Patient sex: M
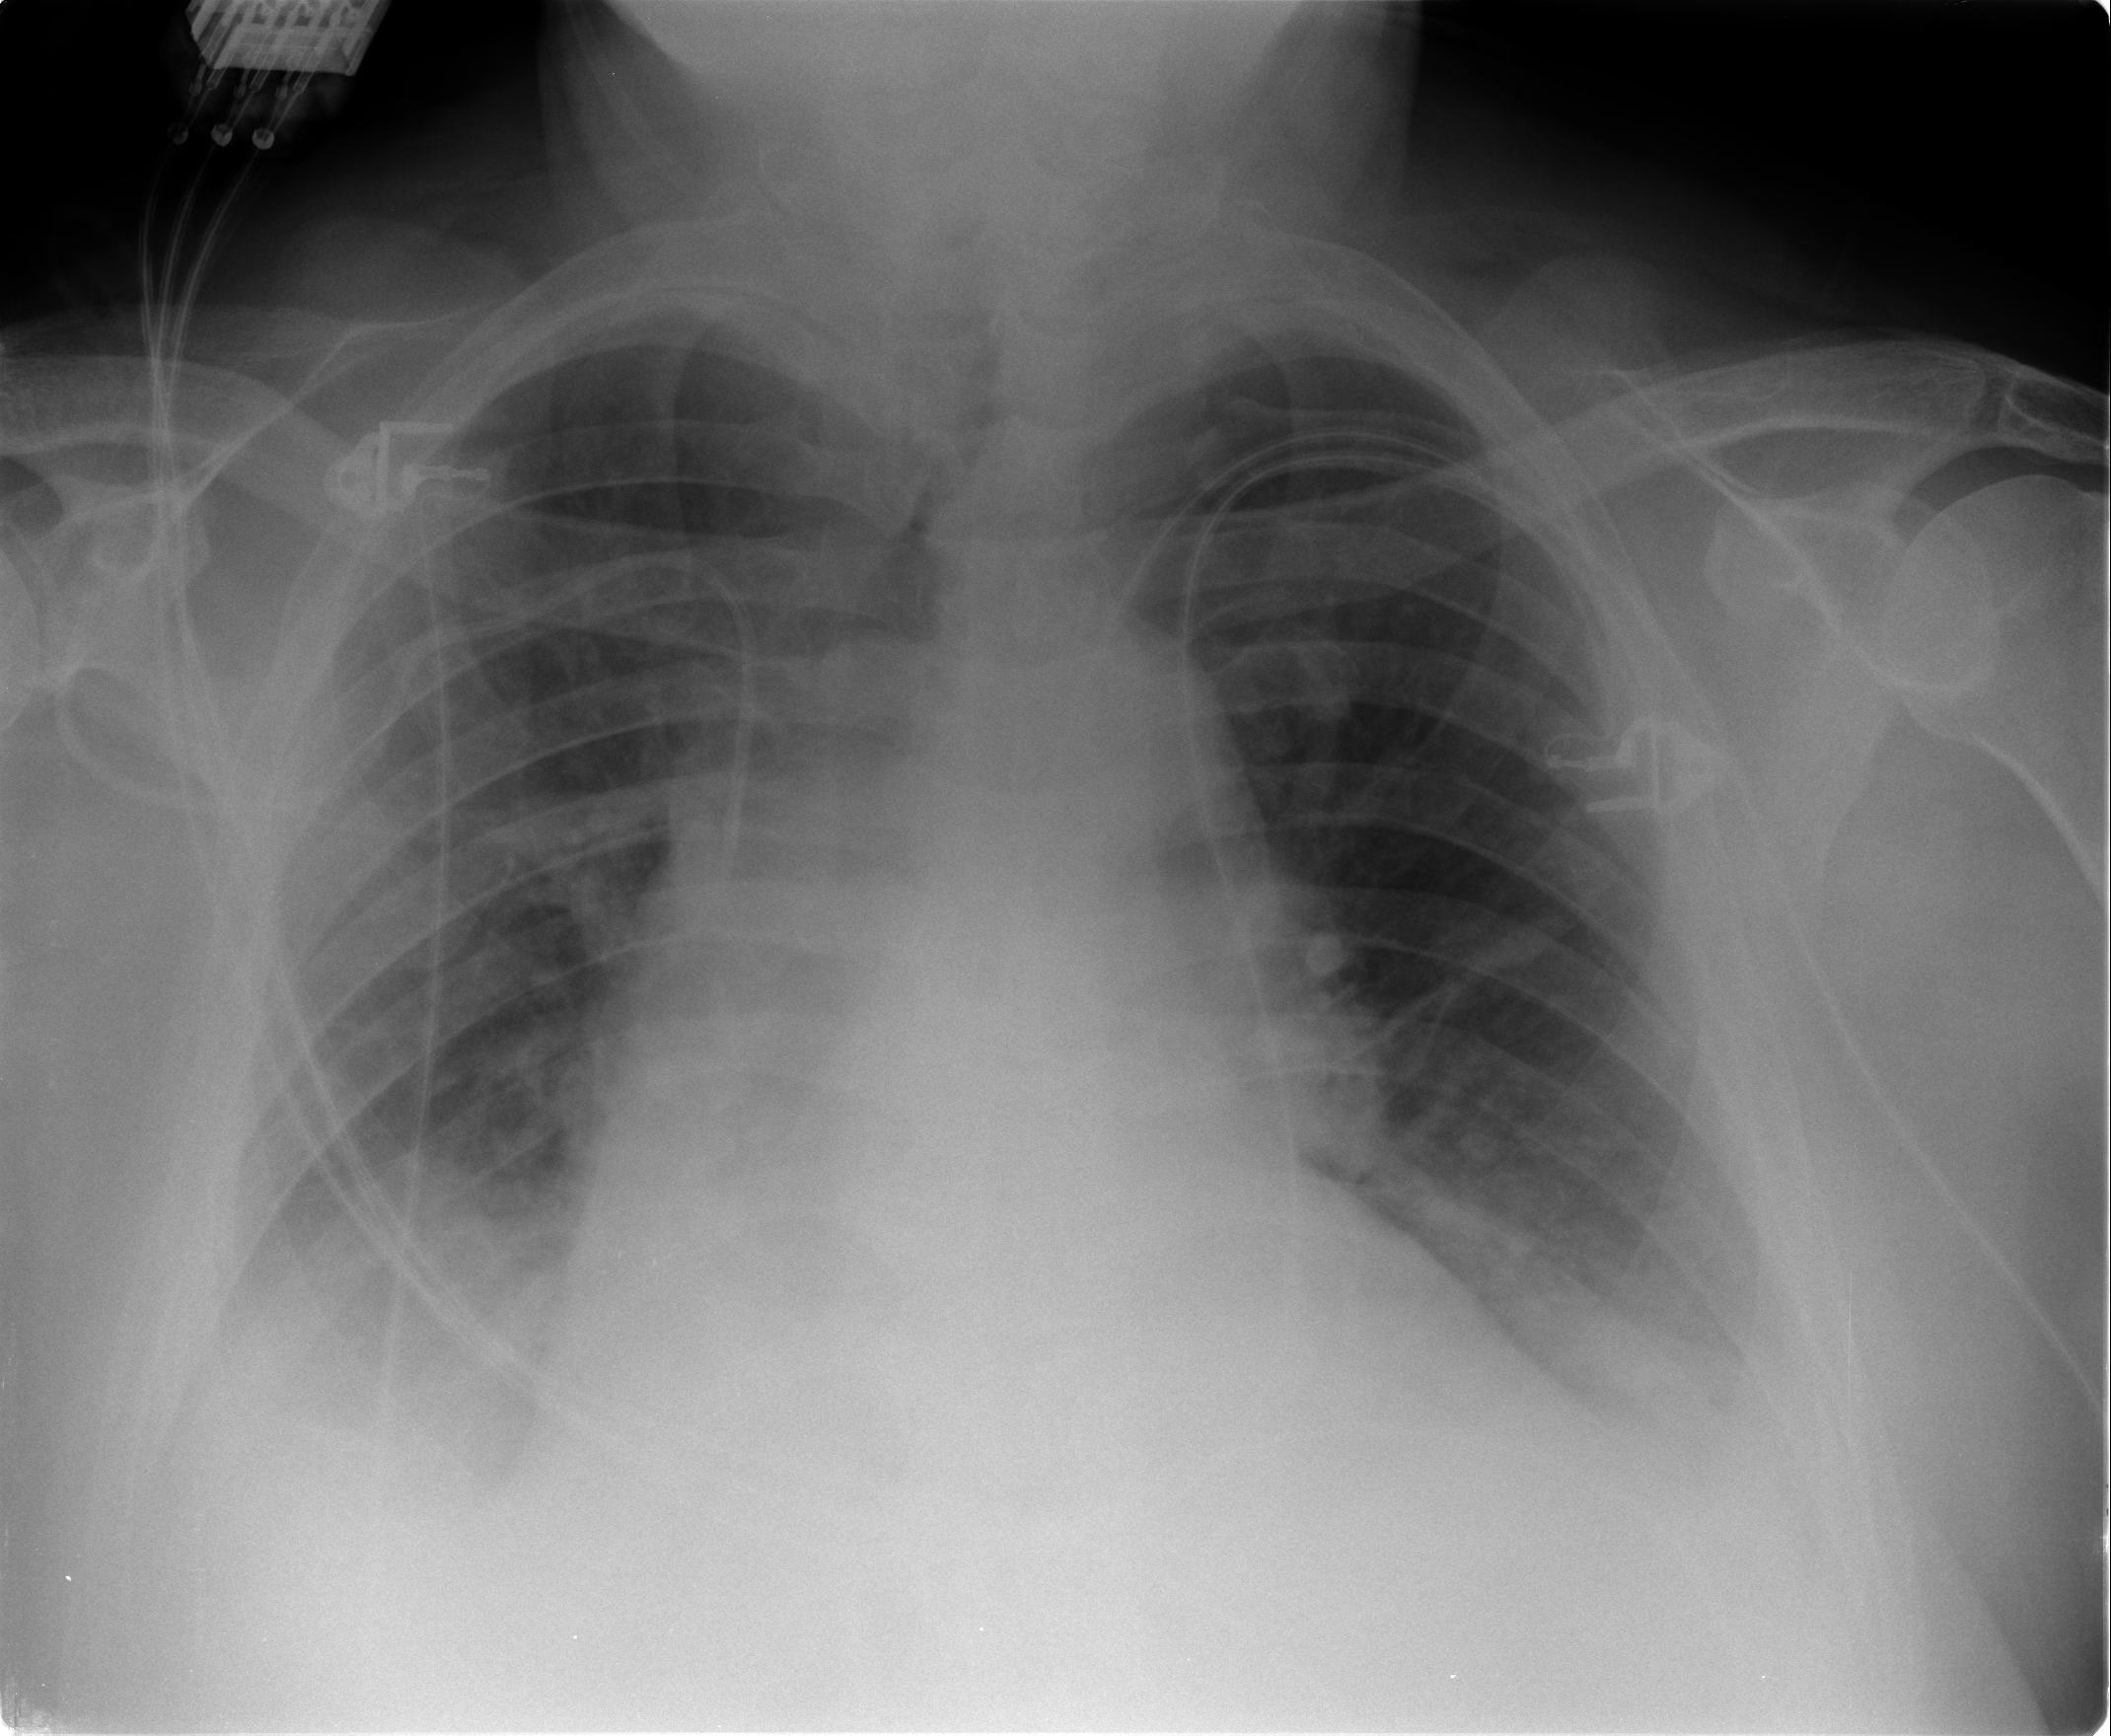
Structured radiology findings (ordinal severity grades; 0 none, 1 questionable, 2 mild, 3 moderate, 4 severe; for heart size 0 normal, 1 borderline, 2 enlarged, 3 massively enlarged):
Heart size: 2
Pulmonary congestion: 1
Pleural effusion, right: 2
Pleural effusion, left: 2
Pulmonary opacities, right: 1
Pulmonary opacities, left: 1
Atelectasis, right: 2
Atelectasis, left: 2